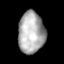
Tissue: lung
Cell type: T cells
Senescence score: 0.2088
Nuclear area (px): 1077
Mean DAPI intensity: 171.952